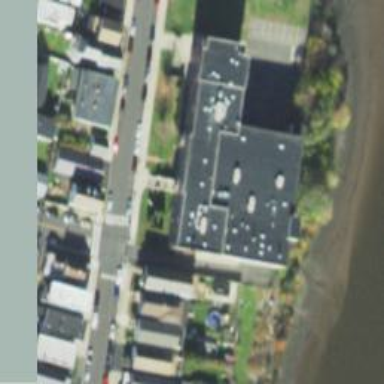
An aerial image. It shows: School.